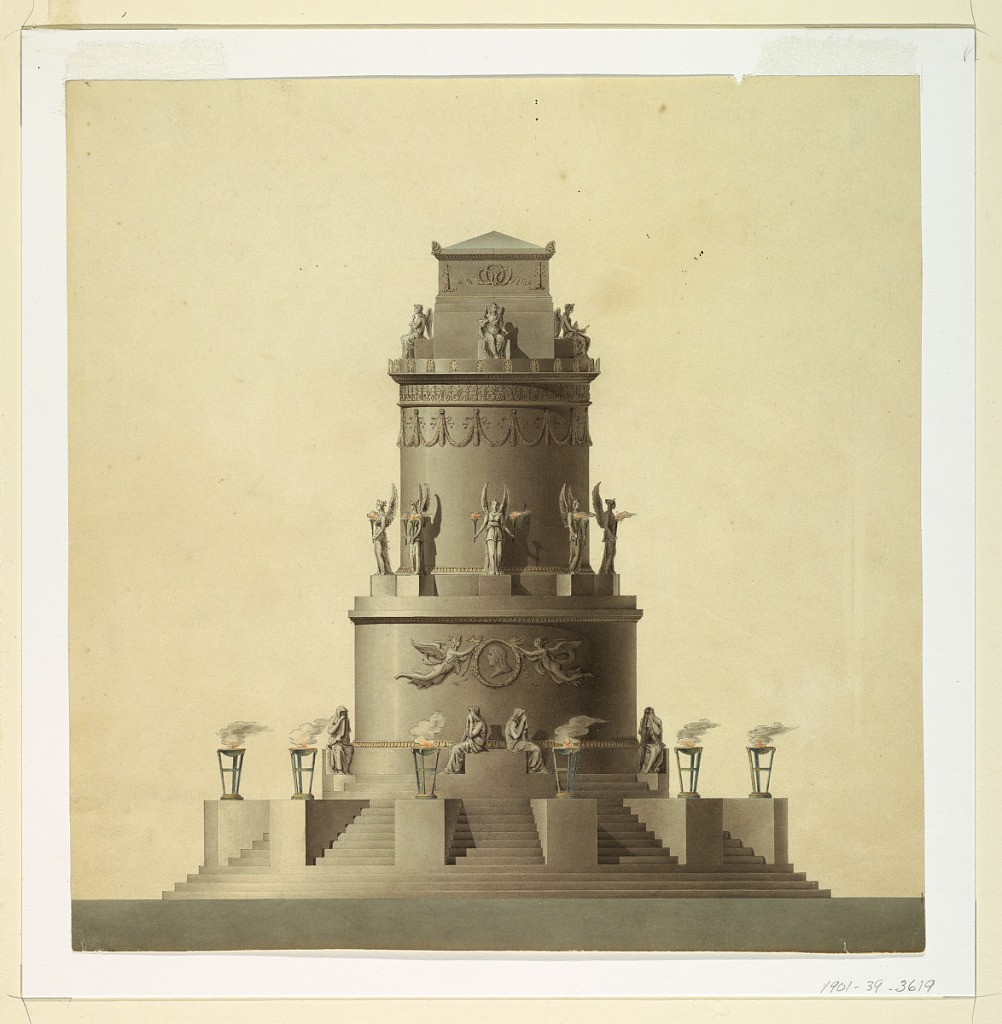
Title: Sepulchral Monument to a Hero
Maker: Unknown, Italian
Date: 1815–30
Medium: Pen and black ink, brush and pink, green, brown and black watercolor on off-white paper
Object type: Drawing
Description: Elevation of a free-standing circular monument, positioned at the center of the sheet.  The monument stands on a circular base and is reached via steps.  The pedestals projecting from the stairs carry burning candelabra.  The monument itself is comprised of three parts: cylindrical base, smaller cylindrical mid-section, and rectangular top.  At the first level, two female figures sit on a rectangular pedestal/bench.  Their backs are turned away from each other and hands cover their faces.  Above, on the drum, in relief, two winged figures carry a round medallion decorated with a head in profile.  On each side of the drum (left and right) is a seated figure.  Their heads are covered by the head scarves.  At the monument's mid-section, at the bottom, winged figures stand on pedestals at equal intervals.  The upper portion of the drum is decorated with a festoon ring.  The top of the monument is reserved for the sarcophagus elevated on a high pedestal.  At its base, at the center of each side, sits a female figure in a regal pose.